Question: I added minHeight to the toolbar as 1.5em and trying to add the title exactly at the center
'''
.checkouttoolbar .x-toolbar .x-innerhtml {
font-size: 15px;
align : center;
}
'''
but it is not working for me,Please help me on where I am doing wrong
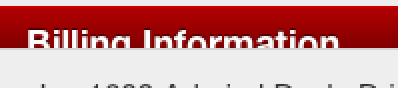
Answer: Toolbar height can be changed with the minHeight property:
'''
{
xtype: 'toolbar',
title: 'toolbar test',
docked: 'top',
cls: 'test',
minHeight : '30px'
},
'''
This is how you can style font-size:
'''
.x-toolbar.test .x-innerhtml {
font-size: 15px;
}
'''
To center vertically the title you must override line-height property on the .title element of the toolbar:
'''
.x-toolbar.test .x-title {
line-height: inherit;
}
'''
Checkout the fiddle:
<URL>